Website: home-depot
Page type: cross-sells
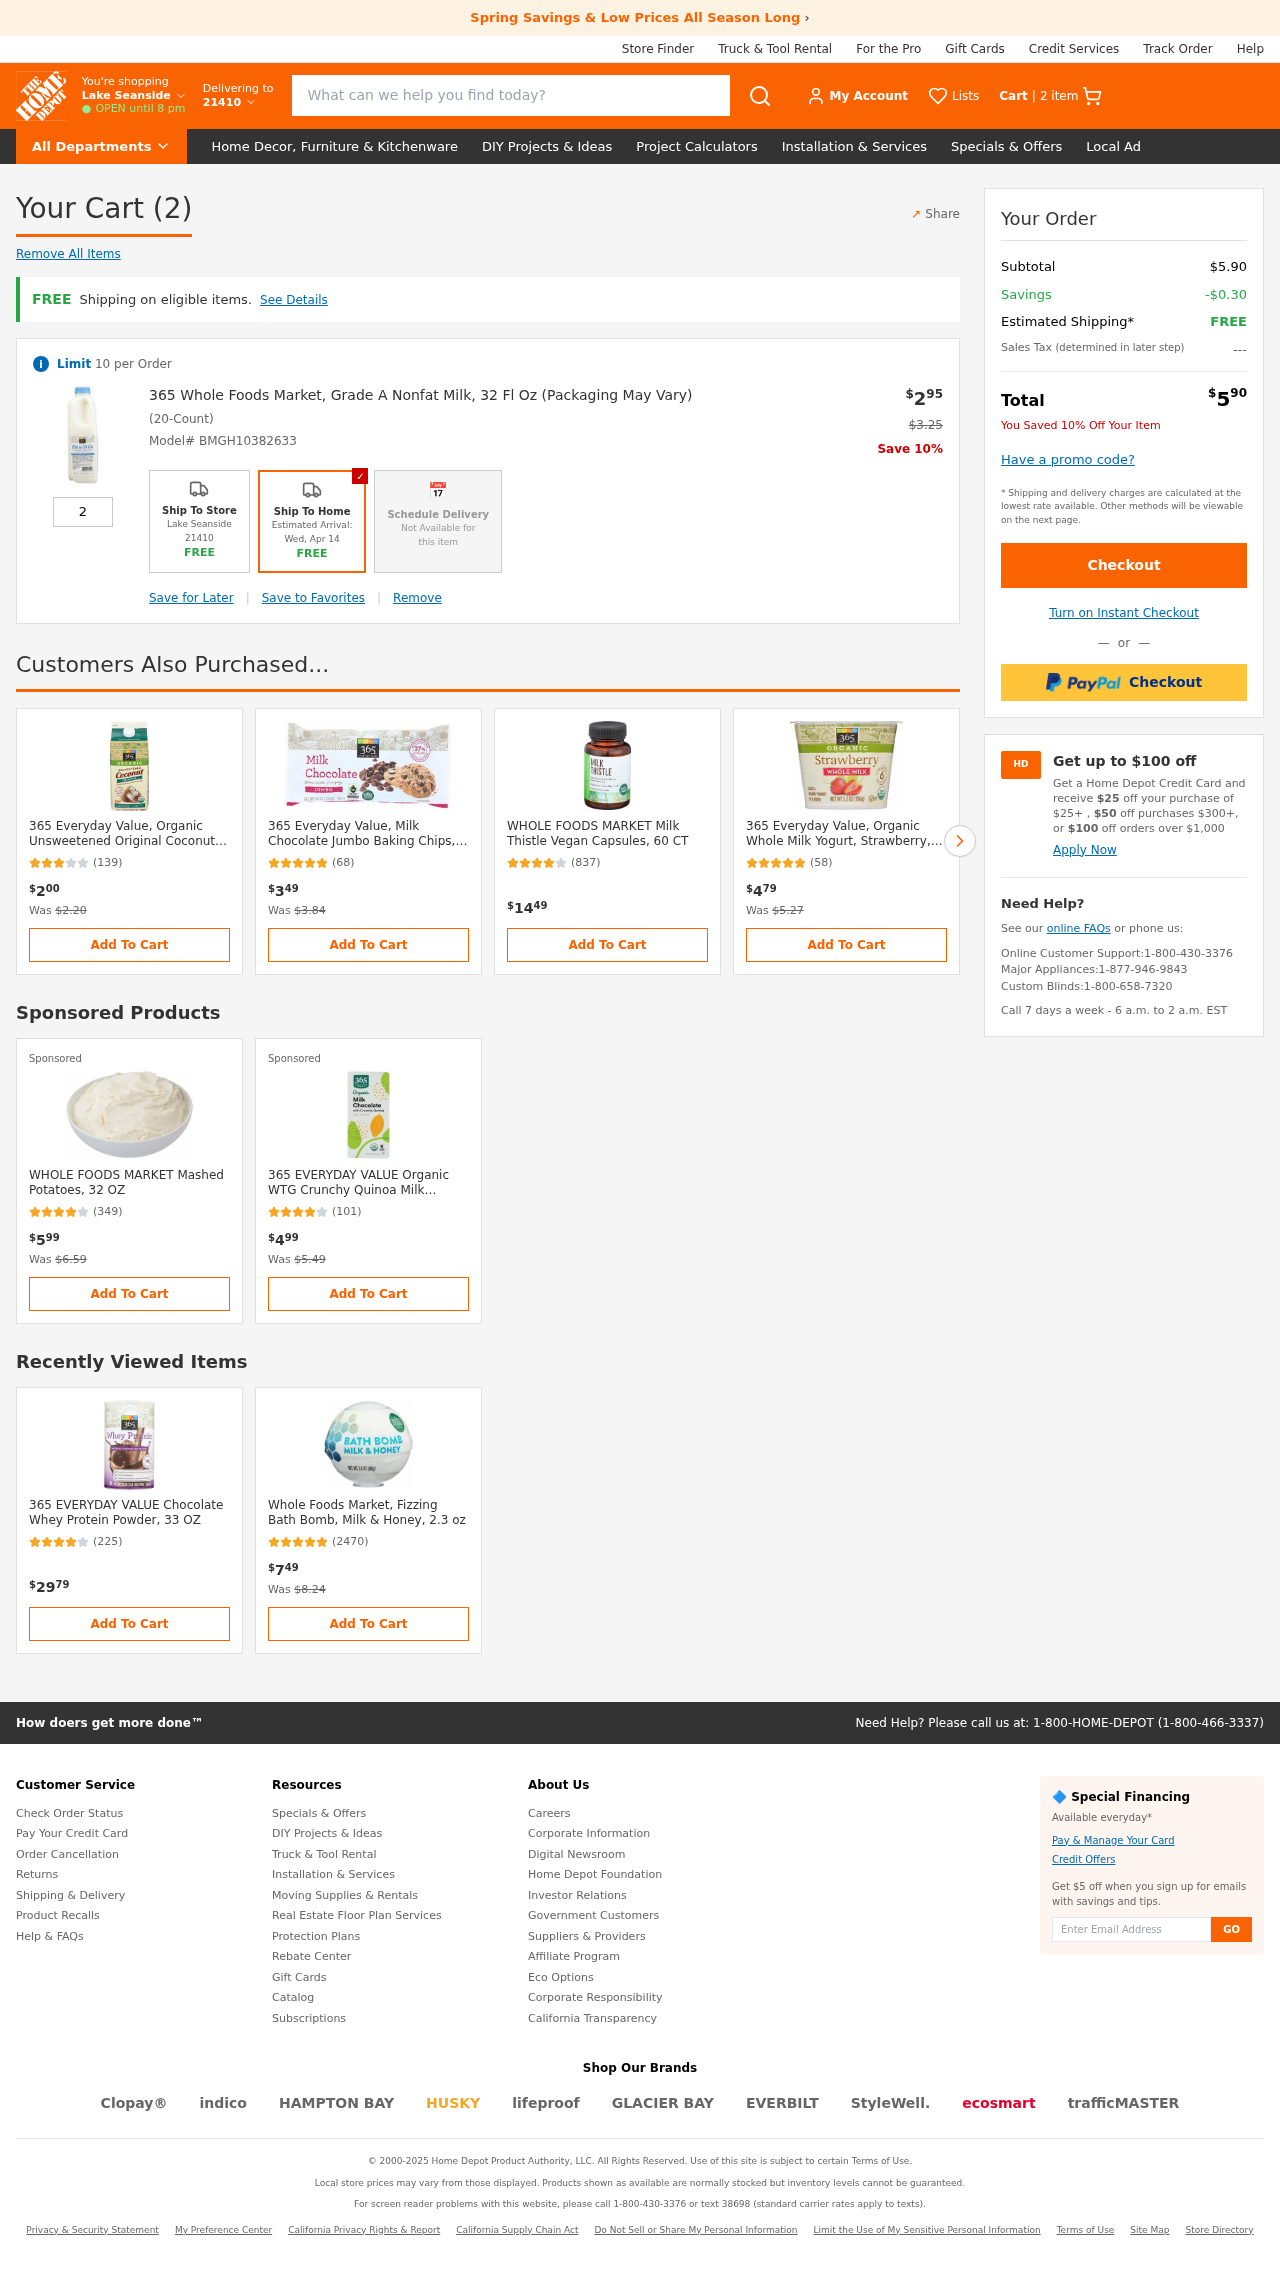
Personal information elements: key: PII_LOCATION1_CITY
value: Lake Seanside
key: PII_POSTCODE
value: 21410
Product elements: key: PRODUCT1_NAME
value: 365 Whole Foods Market, Grade A Nonfat Milk, 32 Fl Oz (Packaging May Vary)
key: PRODUCT1_PRICE
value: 2.95
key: PRODUCT1_QUANTITY
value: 2
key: PRODUCT1_ORIGINAL_PRICE
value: $3.25
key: PRODUCT2_NAME
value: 365 Everyday Value, Organic Unsweetened Original Coconut milk Beverage, 64 fl oz Casepack
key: PRODUCT2_NUM_RATINGS
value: (139)
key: PRODUCT2_PRICE
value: $200
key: PRODUCT3_NAME
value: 365 Everyday Value, Milk Chocolate Jumbo Baking Chips, 10 oz
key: PRODUCT3_NUM_RATINGS
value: (68)
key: PRODUCT3_PRICE
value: $349
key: PRODUCT4_NAME
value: WHOLE FOODS MARKET Milk Thistle Vegan Capsules, 60 CT
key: PRODUCT4_NUM_RATINGS
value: (837)
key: PRODUCT4_PRICE
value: $1449
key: PRODUCT5_NAME
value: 365 Everyday Value, Organic Whole Milk Yogurt, Strawberry, 5.3 oz
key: PRODUCT5_NUM_RATINGS
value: (58)
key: PRODUCT5_PRICE
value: $479
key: PRODUCT6_NAME
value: WHOLE FOODS MARKET Mashed Potatoes, 32 OZ
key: PRODUCT6_NUM_RATINGS
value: (349)
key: PRODUCT6_PRICE
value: $599
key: PRODUCT7_NAME
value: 365 EVERYDAY VALUE Organic WTG Crunchy Quinoa Milk Chocolate Bar, 2.8 OZ
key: PRODUCT7_NUM_RATINGS
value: (101)
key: PRODUCT7_PRICE
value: $499
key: PRODUCT8_NAME
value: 365 EVERYDAY VALUE Chocolate Whey Protein Powder, 33 OZ
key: PRODUCT8_NUM_RATINGS
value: (225)
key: PRODUCT8_PRICE
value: $2979
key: PRODUCT9_NAME
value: Whole Foods Market, Fizzing Bath Bomb, Milk & Honey, 2.3 oz
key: PRODUCT9_NUM_RATINGS
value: (2470)
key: PRODUCT9_PRICE
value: $749
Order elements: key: ORDER_NUM_ITEMS
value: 2 item
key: ORDER_NUM_ITEMS
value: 2
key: ORDER_SKU
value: Model# BMGH10382633
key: ORDER_SUBTOTAL
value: $5.90
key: ORDER_SAVINGS
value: -$0.30
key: ORDER_TOTAL
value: $590
Search elements: key: HEADER_SEARCH
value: What can we help you find today?